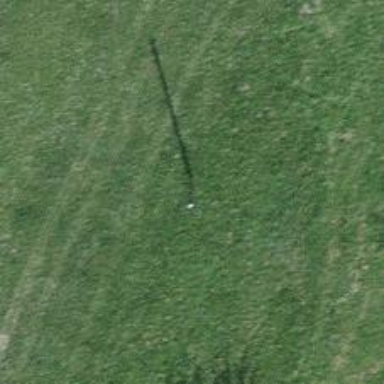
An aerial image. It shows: Utility pole in the area.